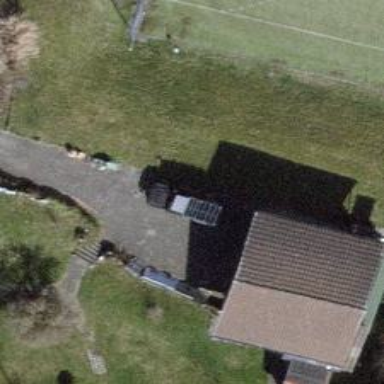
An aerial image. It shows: Gabled garage with the roof running across its orientation.